Interaction volume radius: 5 \u00c5
Interaction volume height: 10 \u00c5
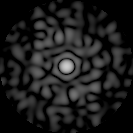
Disorder parameter: 0.8477